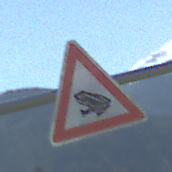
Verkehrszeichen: AmphibienwanderungRechts
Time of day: MorningAfternoon
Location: Outdoor (Nature)
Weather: PartlyCloudy
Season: NotSpecified
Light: Natural